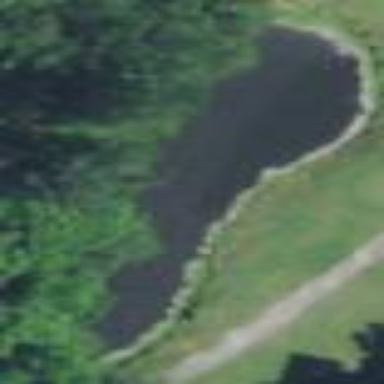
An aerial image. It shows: Water hazard in golf course. The hazard is natural water feature.